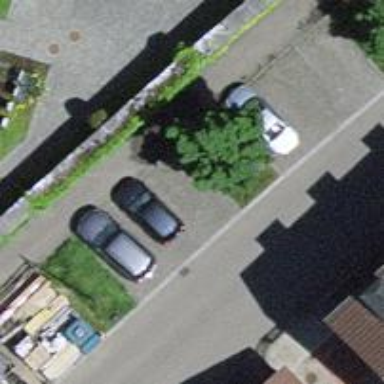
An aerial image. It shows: Parking available on the street side.